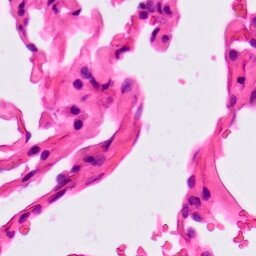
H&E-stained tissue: Lung